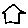
Label: house